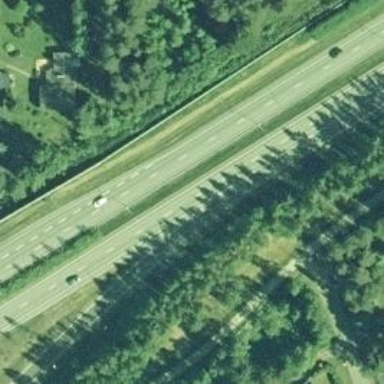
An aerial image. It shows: Asphalt road designated as trunk highway.